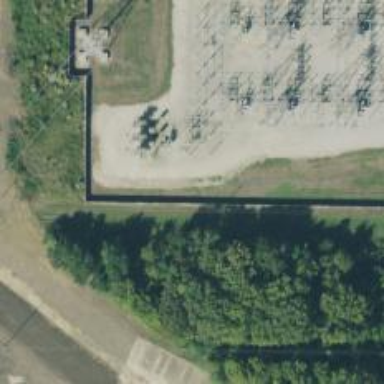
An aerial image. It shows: Switch used for power control.